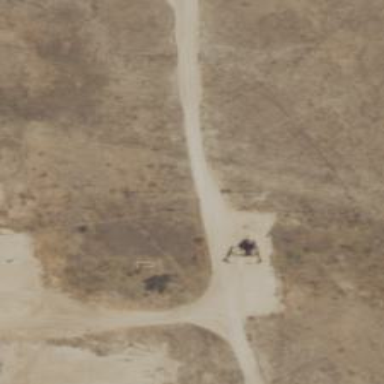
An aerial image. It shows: Petroleum well that is man-made.